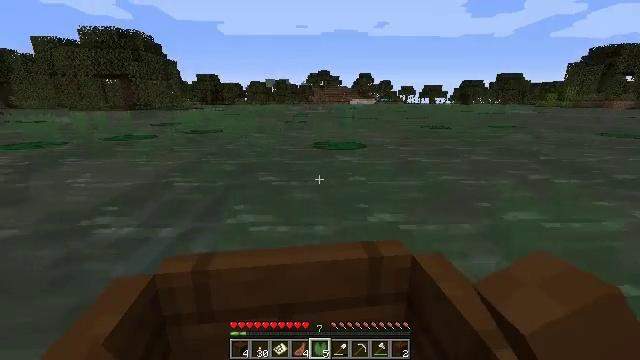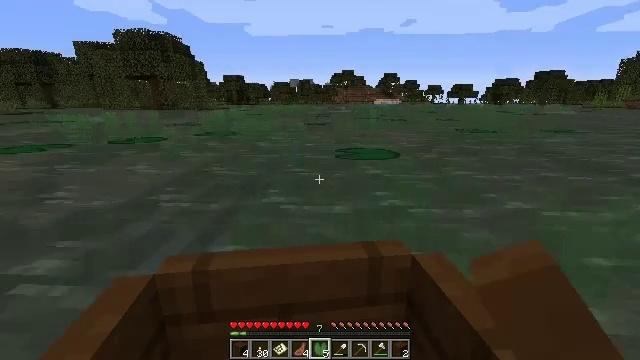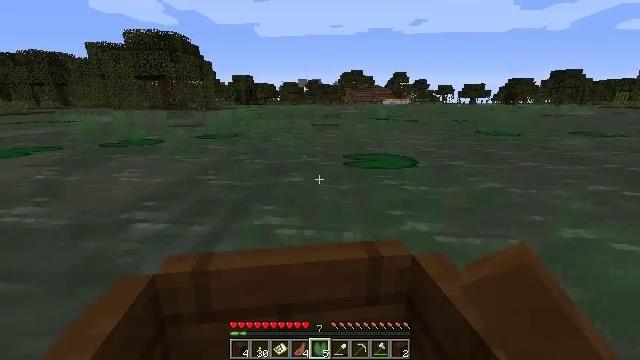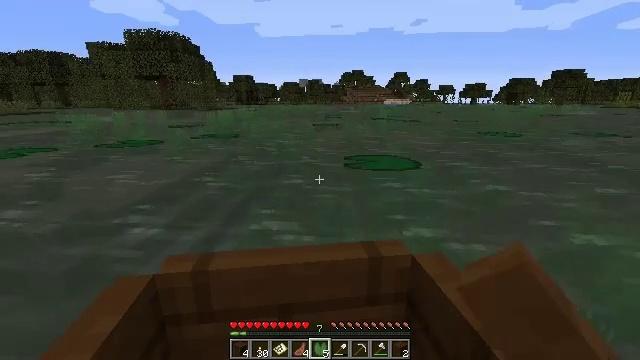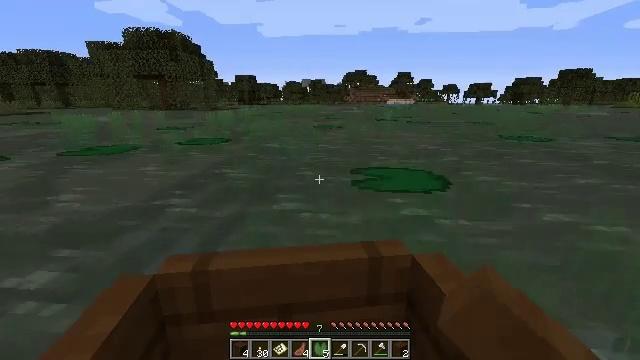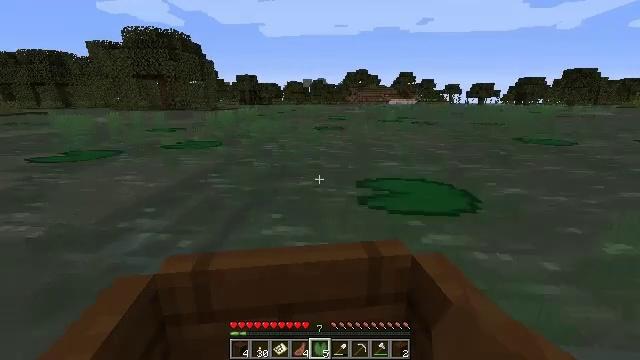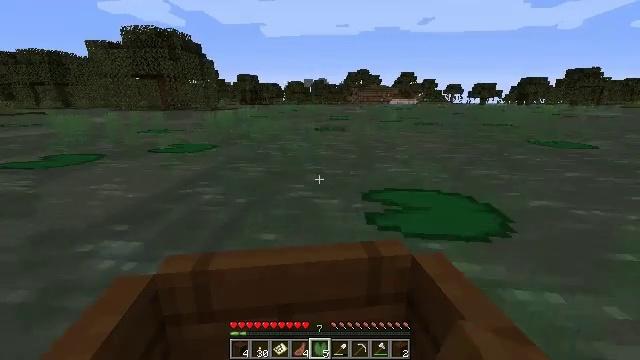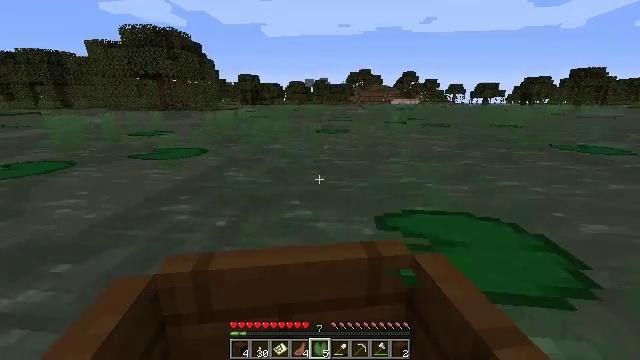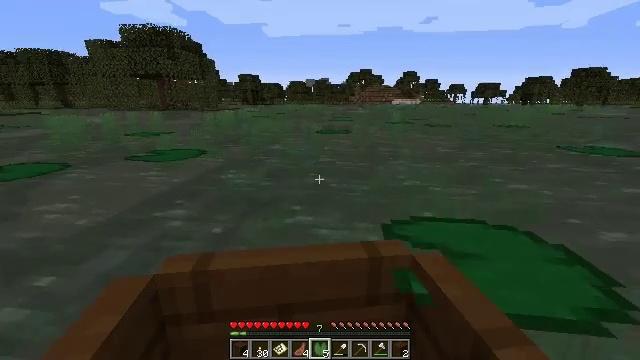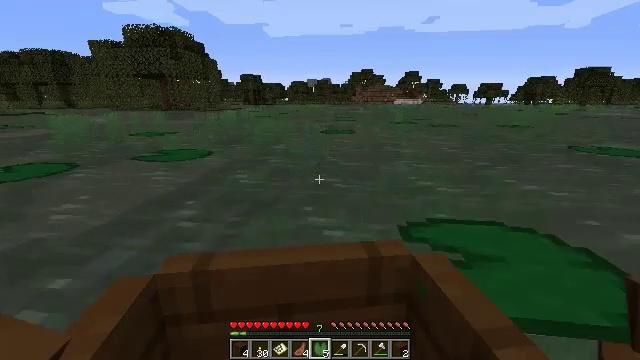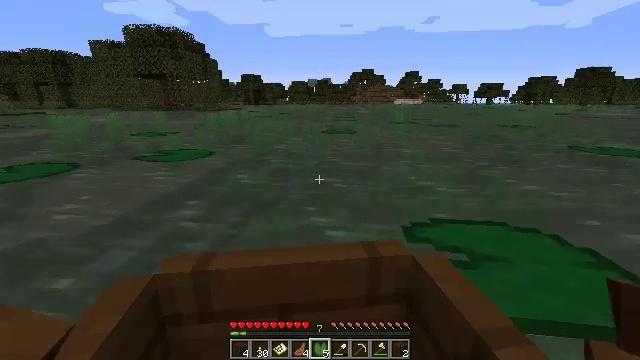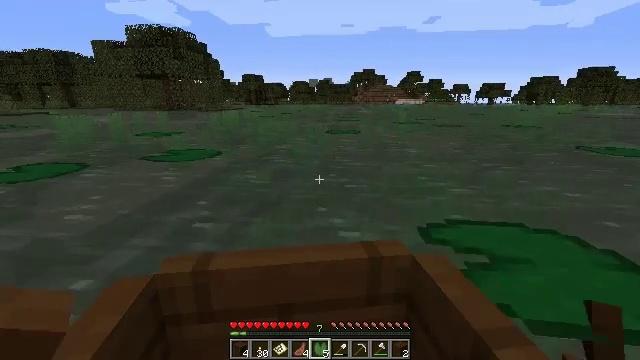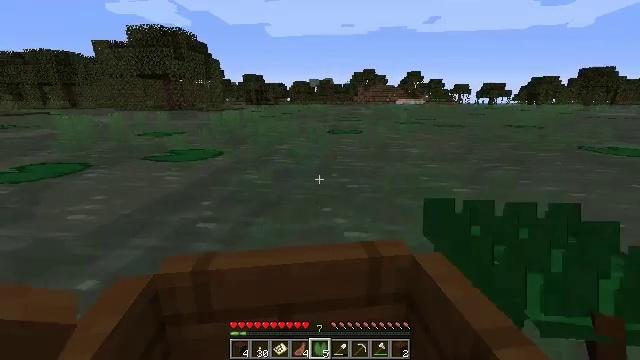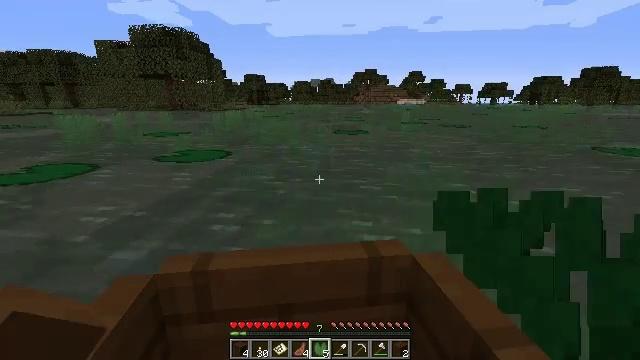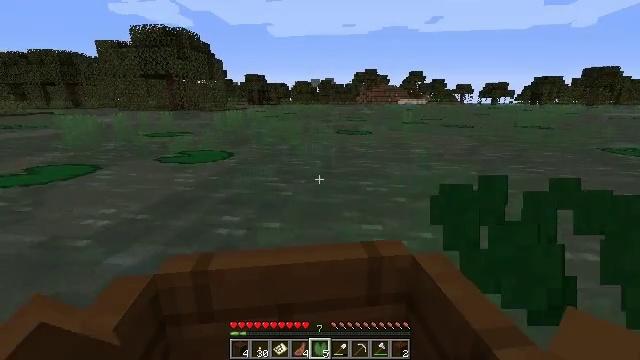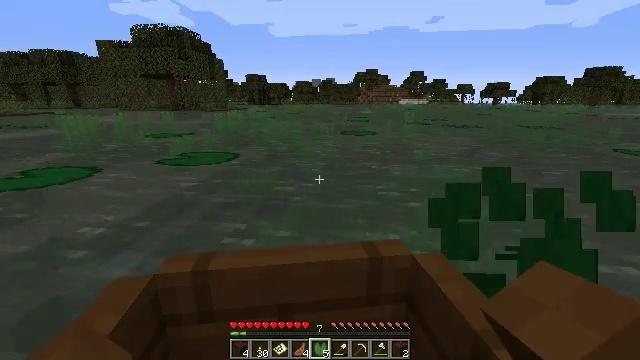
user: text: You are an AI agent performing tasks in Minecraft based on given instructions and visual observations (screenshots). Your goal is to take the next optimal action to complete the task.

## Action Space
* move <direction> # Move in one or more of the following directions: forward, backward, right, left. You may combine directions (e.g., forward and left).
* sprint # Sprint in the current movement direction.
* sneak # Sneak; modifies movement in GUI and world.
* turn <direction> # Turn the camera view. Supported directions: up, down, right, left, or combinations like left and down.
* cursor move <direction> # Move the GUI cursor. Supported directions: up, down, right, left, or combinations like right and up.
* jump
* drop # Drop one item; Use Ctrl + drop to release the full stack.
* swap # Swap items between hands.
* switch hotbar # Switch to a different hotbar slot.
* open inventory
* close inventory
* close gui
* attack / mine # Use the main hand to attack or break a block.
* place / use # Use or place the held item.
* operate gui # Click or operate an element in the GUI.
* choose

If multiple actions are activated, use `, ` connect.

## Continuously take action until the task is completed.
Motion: motion action
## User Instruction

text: Cut down the sugar cane stalks.
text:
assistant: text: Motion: move forward and move right
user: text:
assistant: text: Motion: move forward and move right
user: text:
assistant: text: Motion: move forward
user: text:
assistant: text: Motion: move forward
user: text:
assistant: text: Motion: move forward
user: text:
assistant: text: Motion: move forward
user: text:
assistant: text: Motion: move forward
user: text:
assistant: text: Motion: move forward
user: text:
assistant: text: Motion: move forward
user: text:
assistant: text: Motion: move forward
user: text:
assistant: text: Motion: move forward
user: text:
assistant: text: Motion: move forward
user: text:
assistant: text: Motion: move forward
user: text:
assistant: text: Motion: move forward
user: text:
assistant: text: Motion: move forward
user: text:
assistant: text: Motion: move forward
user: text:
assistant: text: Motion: move forward
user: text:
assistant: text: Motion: move forward
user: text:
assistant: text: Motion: move forward
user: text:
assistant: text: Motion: move forward
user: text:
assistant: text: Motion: move forward
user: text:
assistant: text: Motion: move forward
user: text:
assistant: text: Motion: move forward
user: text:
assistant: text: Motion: move forward
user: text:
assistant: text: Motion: move forward
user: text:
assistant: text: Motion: move forward
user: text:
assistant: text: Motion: move forward
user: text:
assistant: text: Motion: move forward
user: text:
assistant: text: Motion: move forward
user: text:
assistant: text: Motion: move forward